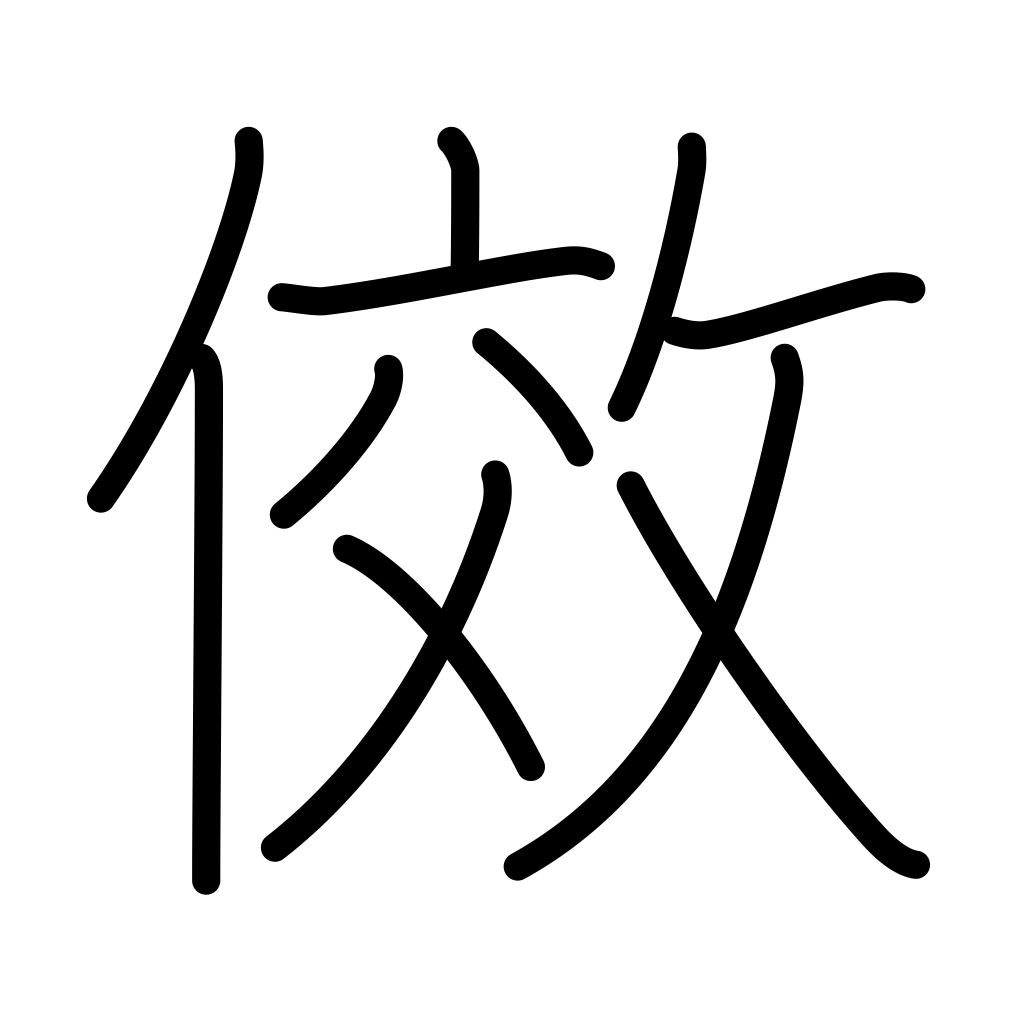
Meaning: imitate, follow, emulate